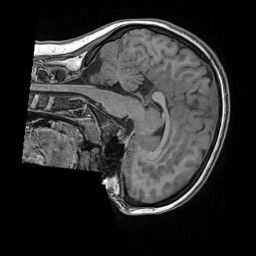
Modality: T1w
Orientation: sagittal
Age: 13
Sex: female
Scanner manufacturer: siemens
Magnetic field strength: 1.5 T
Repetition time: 2.04 s
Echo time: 0.00308 s